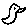
Label: bird